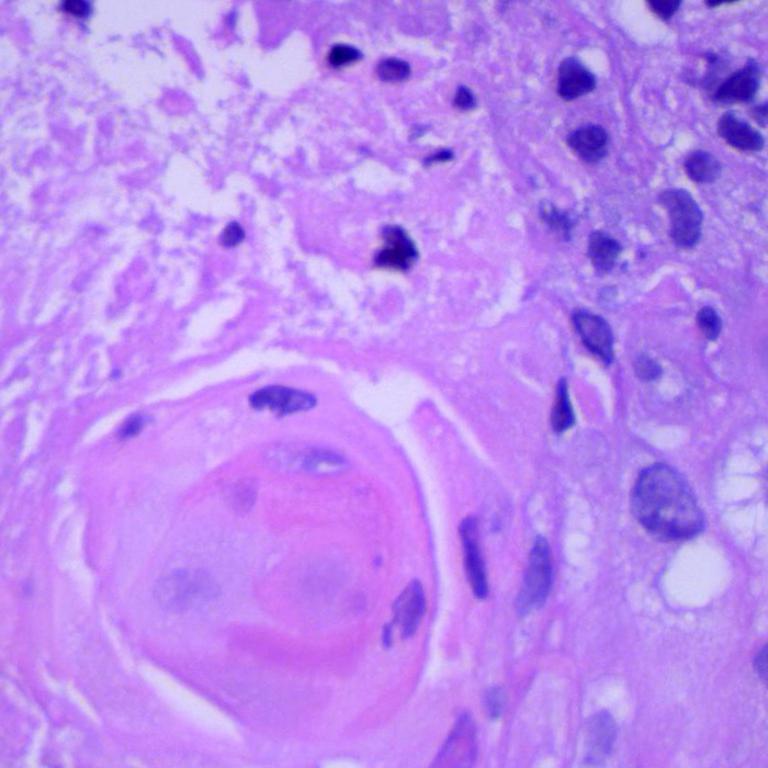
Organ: lung
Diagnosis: squamous carcinomas